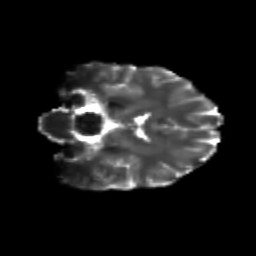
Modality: T2w
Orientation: coronal
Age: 25
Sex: female
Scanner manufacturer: siemens
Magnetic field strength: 3 T
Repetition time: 3.5 s
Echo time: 0.104 s